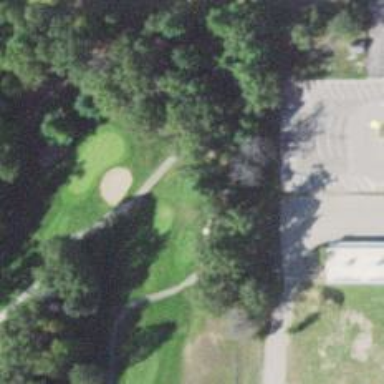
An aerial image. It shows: Golf hole.